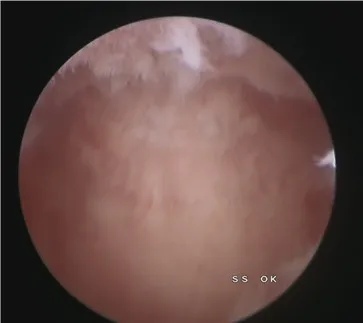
Intrauterine image. (D) After complete resection of the oblique septum, the uterine cavity morphology was restored to normal.
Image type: endoscopy (other_endoscopy)